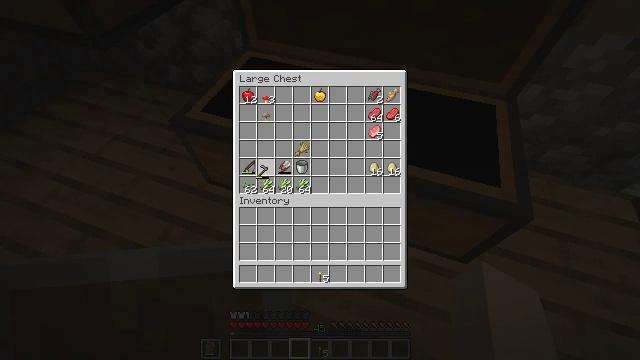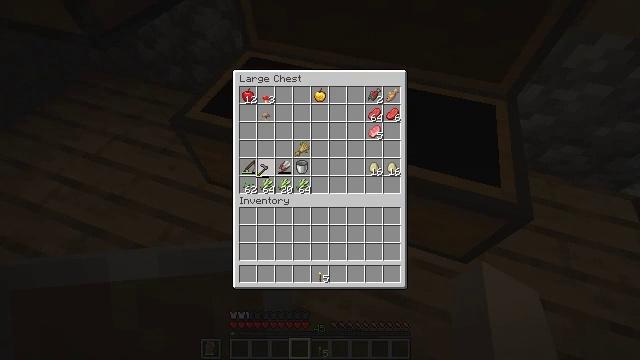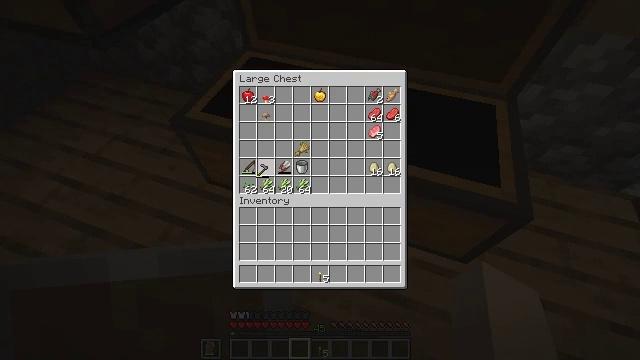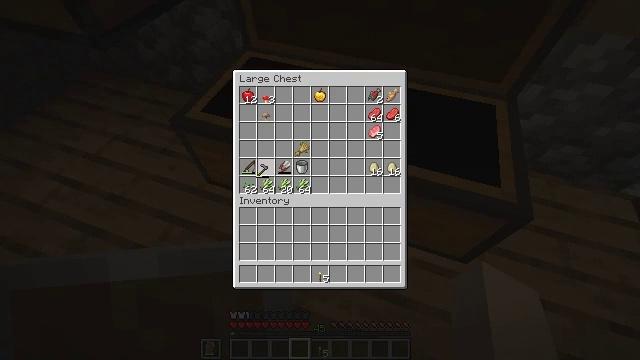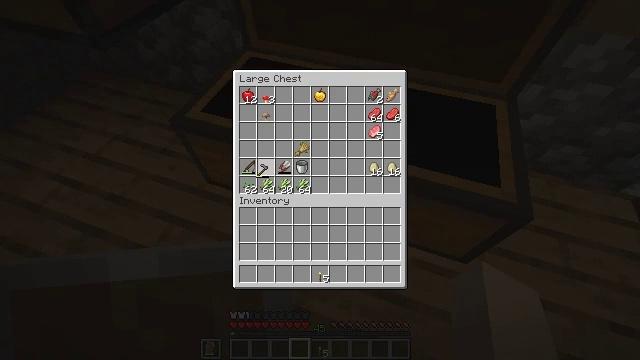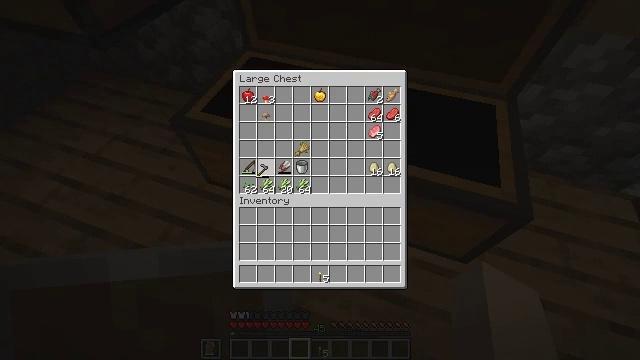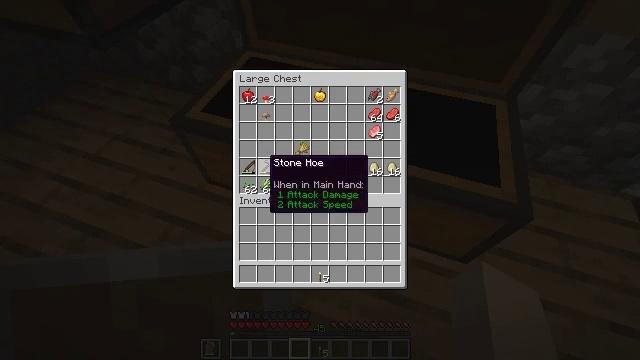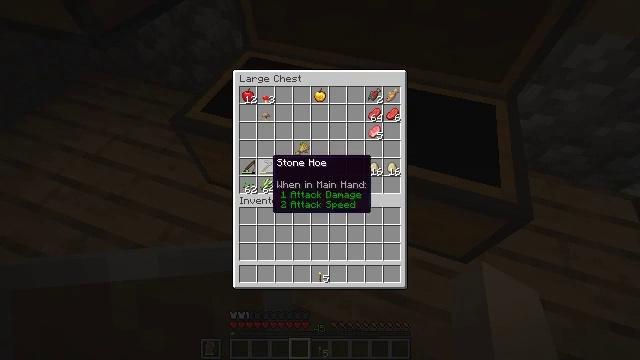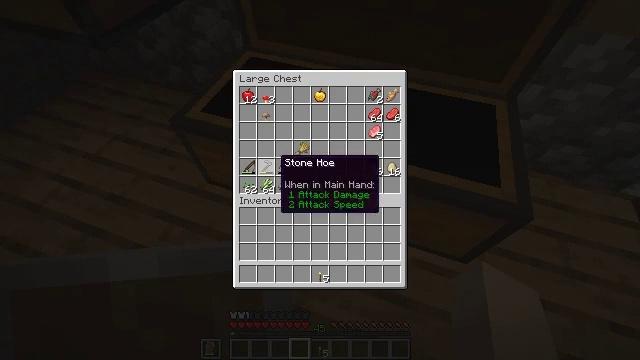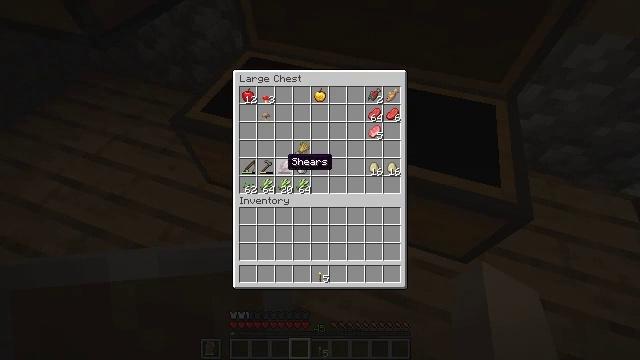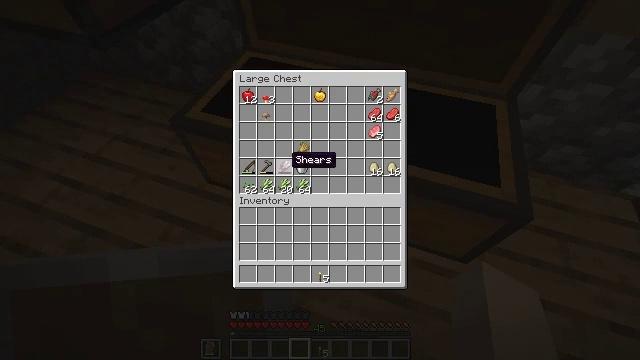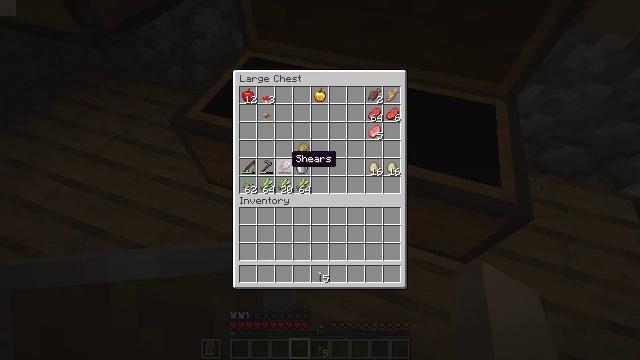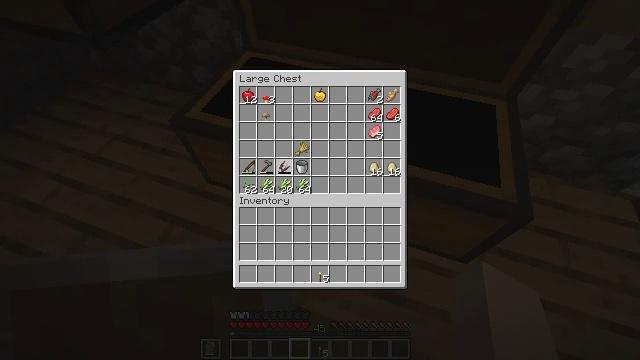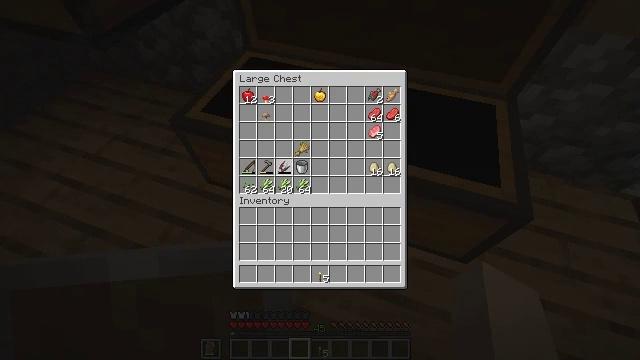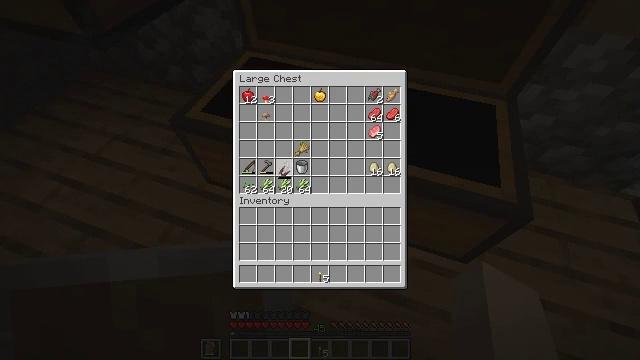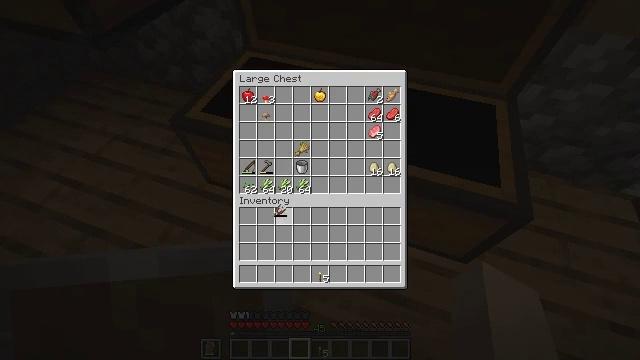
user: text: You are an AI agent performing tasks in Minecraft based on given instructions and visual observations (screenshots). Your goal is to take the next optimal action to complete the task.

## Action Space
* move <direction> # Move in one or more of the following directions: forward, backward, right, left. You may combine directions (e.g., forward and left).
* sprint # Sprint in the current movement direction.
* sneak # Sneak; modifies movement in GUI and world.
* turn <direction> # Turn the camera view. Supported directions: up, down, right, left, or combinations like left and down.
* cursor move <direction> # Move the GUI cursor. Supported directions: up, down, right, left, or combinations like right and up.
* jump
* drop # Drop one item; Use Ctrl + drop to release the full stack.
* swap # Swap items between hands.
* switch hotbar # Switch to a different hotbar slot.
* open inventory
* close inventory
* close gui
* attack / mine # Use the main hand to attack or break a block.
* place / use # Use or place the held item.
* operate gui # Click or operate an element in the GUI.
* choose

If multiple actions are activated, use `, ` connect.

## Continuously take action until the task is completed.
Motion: motion action
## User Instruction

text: Collect the pumpkin by holding left button.
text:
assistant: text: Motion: no_op
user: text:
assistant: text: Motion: operate gui
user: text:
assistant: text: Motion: operate gui
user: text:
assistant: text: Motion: operate gui
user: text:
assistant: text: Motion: operate gui
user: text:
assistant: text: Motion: no_op
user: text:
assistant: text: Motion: no_op
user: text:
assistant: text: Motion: cursor move right
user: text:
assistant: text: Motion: cursor move right
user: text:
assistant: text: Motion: no_op
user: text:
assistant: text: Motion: no_op
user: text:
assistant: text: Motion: operate gui
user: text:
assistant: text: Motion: operate gui
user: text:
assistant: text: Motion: operate gui
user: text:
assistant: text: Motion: cursor move down
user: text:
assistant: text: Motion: cursor move left and down
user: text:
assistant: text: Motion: cursor move left and down
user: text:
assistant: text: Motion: cursor move down
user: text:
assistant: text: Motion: no_op
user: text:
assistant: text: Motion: no_op
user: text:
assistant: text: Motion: no_op
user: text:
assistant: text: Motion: operate gui
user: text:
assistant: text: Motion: operate gui
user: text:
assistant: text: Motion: operate gui
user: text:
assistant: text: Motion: operate gui
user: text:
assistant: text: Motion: no_op
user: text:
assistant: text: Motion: no_op
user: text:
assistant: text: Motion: no_op
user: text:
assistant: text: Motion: close gui
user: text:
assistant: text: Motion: open inventory